Question: The tableView displayed below contains 'label'. They are added as 'subView' for each cell.
When I run my program for the first time, the cells that appear on the screen have the correct text. But when I scroll the table, the text in the labels begin to get mixed up. From what I understand the label of one cell is overlaid on top of another when the cell is created. This has been shown in the latter two screenshots. After each scroll, the different cells are overlaid on top of the other. (So there is no fixed pattern.) I tried to understand the problem by observing which cell which were going out of the screen and the ones which were entering. I tried to correlate this information with the labels on the cells, but I am not able to understand.
I request you to kindly help me understand the cause for this discrepancy.
Thanks you!

The relevant section of my code is as follows:
'''
- (UITableViewCell *)tableView:(UITableView *)tableView cellForRowAtIndexPath:(NSIndexPath *)indexPath
{
static NSString *CellIdentifier = @"Cell";
UITableViewCell *cell = [tableView dequeueReusableCellWithIdentifier:CellIdentifier];
if (cell == nil)
{
cell = [[UITableViewCell alloc] initWithStyle:UITableViewCellStyleSubtitle reuseIdentifier:CellIdentifier];
}
cell.selectionStyle = UITableViewCellSelectionStyleNone;
NSLog(@"s = %d, r = %d", indexPath.section, indexPath.row);
if (indexPath.section == 0)
{
switch(indexPath.row)
{
case 0:
[cell addSubview:classA];
break;
case 1:
[cell addSubview:classB];
break;
case 2:
[cell addSubview:classC];
break;
case 3:
[cell addSubview:classD];
break;
case 4:
[cell addSubview:classE];
break;
default:
break;
}
}
if(indexPath.section == 1)
{
switch(indexPath.row)
{
case 0:
[cell addSubview:classF];
break;
case 1:
[cell addSubview:classG];
break;
case 2:
[cell addSubview:classH];
break;
default:
break;
}
}
if(indexPath.section == 2)
{
switch (indexPath.row)
{
case 0:
[cell addSubview:classI];
break;
case 1:
[cell addSubview:classJ];
break;
case 2:
[cell addSubview:classK];
break;
default:
break;
}
}
return cell;
}
'''
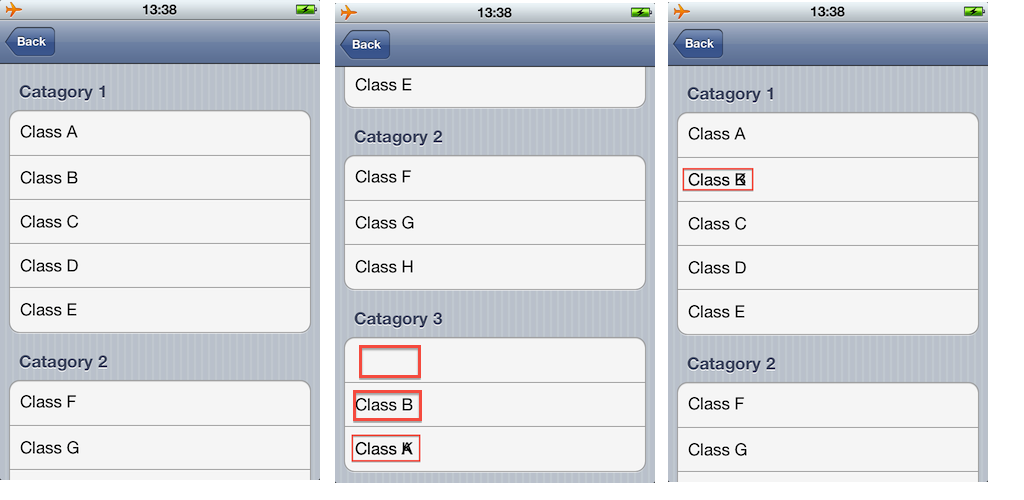
Answer: The reason is, you are using 'dequeueReusableCellWithIdentifier' to reuse the cells. So when you are scrolling, the cells which are going out of visible area are getting reused for the current visible cells.
Since you have already added labels like 'classB' etc.. in these cells and not removed after that, and after that when you are adding labels such as 'classI' etc.. on the same reused cells, it is getting drawn on top of this label. Since these labels have background color set as clear color, it will show the label which was drawn behind it also and hence giving an overlapping feeling.
As per the screenshot, all the cells are looking identical and you can definitely reuse the cells with 'dequeueReusableCellWithIdentifier'. So why dont you change your logic of creating the label outside 'cellForRowAtIndexPath' and instead just use it as 'cell.TextLabel.text = @"Class B";' etc.. in the corresponding if conditions inside this method?
Your code will look like,
'''
if (indexPath.section == 0)
{
switch(indexPath.row)
{
case 0:
cell.textLabel = [self createLabelForRow:indexPath.row section:indexPath.section];
//or if it is jut a simple label, you can just set font and other properties in cell.textLabel directly
cell.textLabel.text = @"Class A";
break;
'''
Here is a not-so-good fix for 'dequeueReusableCellWithIdentifier' reuse in case all cells are static. But this is not a recommended approach.
'''
- (UITableViewCell *)tableView:(UITableView *)tableView cellForRowAtIndexPath:(NSIndexPath *)indexPath
{
NSString *CellIdentifier = [NSString stringWithFormat:@"CellForRow%dSection%d",indexPath.row, indexPath.section];
UITableViewCell *cell = [tableView dequeueReusableCellWithIdentifier:CellIdentifier];
if (cell == nil)
{
cell = [[UITableViewCell alloc] initWithStyle:UITableViewCellStyleSubtitle reuseIdentifier:CellIdentifier];
}
//or try this
UITableViewCell *cell = [tableView dequeueReusableCellWithIdentifier:nil];
if (cell == nil)
{
cell = [[UITableViewCell alloc] initWithStyle:UITableViewCellStyleSubtitle reuseIdentifier:nil];
}
'''
So if you are facing issues with above try this. Use my first approach and do the following.
'''
if (indexPath.section == 0)
{
switch(indexPath.row)
{
case 0:
cell.textLabel = [self createLabelForRow:indexPath.row section:indexPath.section];
// or do the following,
[self removeAllTextFieldsFromCell:cell];
UITextField *aTextField = [self createTextFieldForRow:indexPath.row section:indexPath.section];
[cell.contentView addSubview:aTextField];
}
'''
In 'removeAllTextFieldsFromCell:' method use the R.A's suggestion.
For eg:-
'''
- (void)removeAllTextFieldsFromCell:(UITableViewCell *)cell {
for (UITextField *textField in cell.contentViews.subViews) {
[textField removeFromSuperView];
}
}
'''
Or just use,
'''
- (UITableViewCell *)tableView:(UITableView *)tableView cellForRowAtIndexPath:(NSIndexPath *)indexPath
{
static NSString *CellIdentifier = @"Cell";
UITableViewCell *cell = [tableView dequeueReusableCellWithIdentifier:CellIdentifier];
if (cell == nil)
{
cell = [[UITableViewCell alloc] initWithStyle:UITableViewCellStyleSubtitle reuseIdentifier:CellIdentifier];
}
cell.selectionStyle = UITableViewCellSelectionStyleNone;
NSLog(@"s = %d, r = %d", indexPath.section, indexPath.row);
//if it is all textfields in the cell, it will look like,
[self removeAllTextFieldsFromCell:cell];
UITextField *aTextField = [self createTextFieldForRow:indexPath.row section:indexPath.section];
[cell.contentView addSubview:aTextField];
return cell;
}
'''